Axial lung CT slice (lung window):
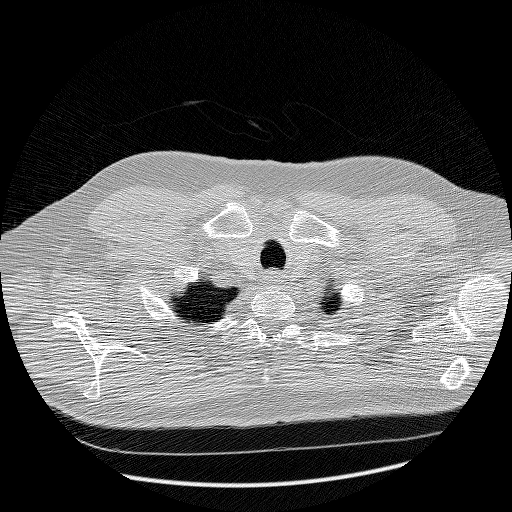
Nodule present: no